Question: I am trying to build the table using data from Vue.js. Based on the value of a particular column I wish to divide the cells into 2 or 3 columns respectively.
Consider the following image:

The cell which corresponds to row 01 and col 01 should be divided into 3 columns vertically and the null value to be placed in each of these columns.
whereas cells containing two null values should be divided into two columns vertically.
I tried using colspan by setting it different for different cells dynamically based on the value which defines the number of null values but it does not give me the expected outcome.
Here's a link to js fiddle that I have tried so far:<URL>
''
How can this grid table layout be achieved?
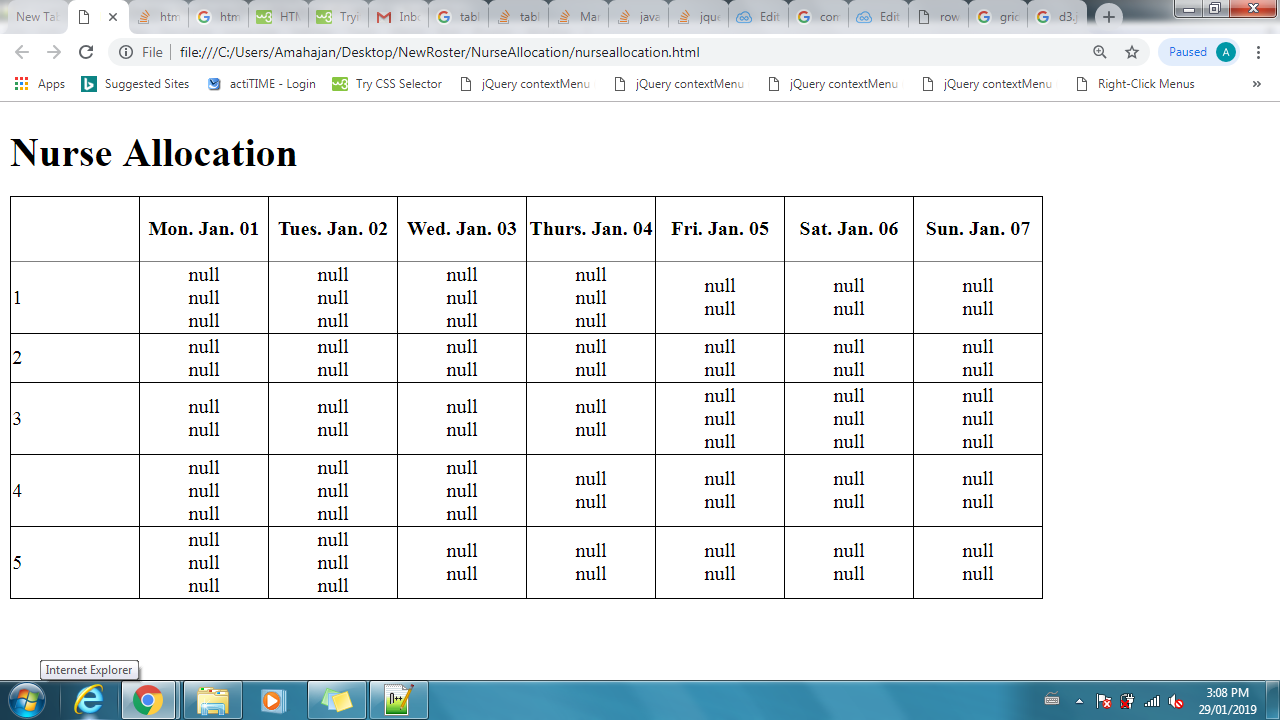
Answer: I would suggest using 'flex' styles rather than column spans to align the cell content. See the following:
'''
new Vue({
el: '#app',
data: () => ({
rows: []
}),
methods: {
stagger (d) {
return d % 2 === 1 ? 'rgba(255,249,196,1)' : 'rgba(178,223,219,1)'
}
},
beforeMount() {
this.rows = Array.from(Array(10), (x, i) => {
let days = []
for (j = 0; j < 7; j++) {
days.push(Math.floor((Math.random() * 3)) + 1)
}
return {
id: i,
days
}
})
}
})
'''
'''
table {
border-spacing: 0;
border: 1px solid black;
}
th {
padding: .25rem;
}
tr td:first-of-type {
background-color: rgba(176,190,197,1);
}
td {
border-top: 1px solid black;
text-align: center;
}
td > div {
display: flex;
flex-direction: row;
justify-content: space-evenly;
}
span {
font-size: 10px;
font-weight: 500;
width: 100%;
padding: .15rem;
}
'''
'''
<script src="https://cdnjs.cloudflare.com/ajax/libs/vue/2.5.17/vue.js"></script>
<div id="app">
<table>
<thead>
<tr>
<th>ID</th>
<th v-for="d in 7" :key="d" :style="{ 'background-color': stagger(d) }">Week Day {{ d }}</th>
<tr>
</thead>
<tbody>
<tr v-for="row in rows" :key="row.id">
<td>{{ row.id }}</td>
<td v-for="(day, index) in row.days" :key="'${row.id}-${index}'" :style="{ 'background-color': stagger(index) }">
<div>
<span v-for="v in day" :key="v">NULL</span>
</div>
</td>
</tr>
</tbody>
</table>
</div>
'''